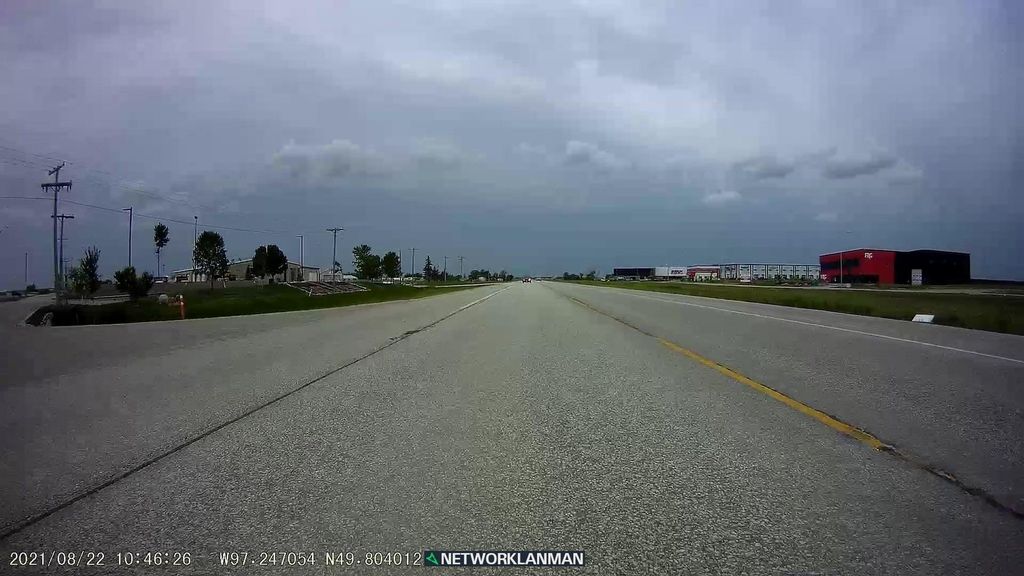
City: winnipeg